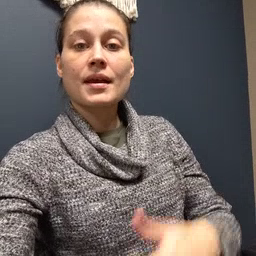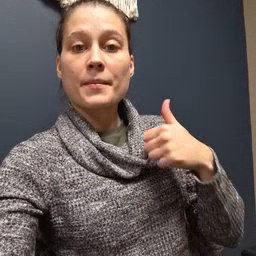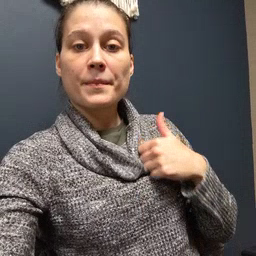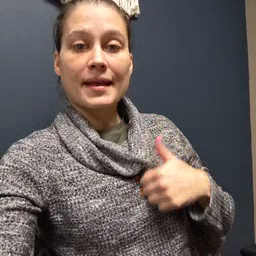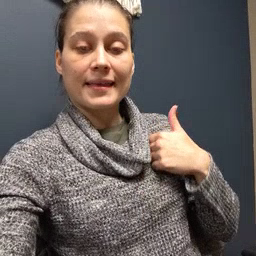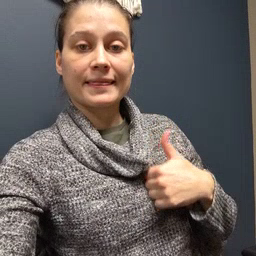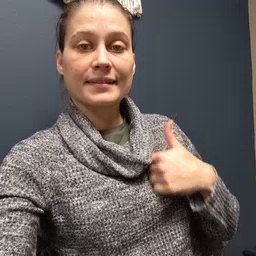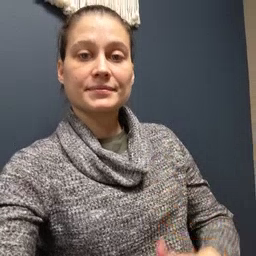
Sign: bath